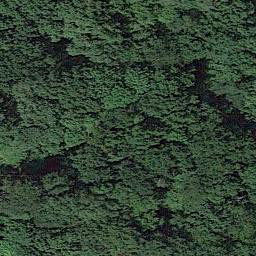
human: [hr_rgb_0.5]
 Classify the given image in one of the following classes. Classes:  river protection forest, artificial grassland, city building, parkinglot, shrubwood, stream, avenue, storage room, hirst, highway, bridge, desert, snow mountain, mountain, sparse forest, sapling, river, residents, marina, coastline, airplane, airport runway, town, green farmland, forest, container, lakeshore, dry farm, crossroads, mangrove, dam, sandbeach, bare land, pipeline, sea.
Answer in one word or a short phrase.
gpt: forest